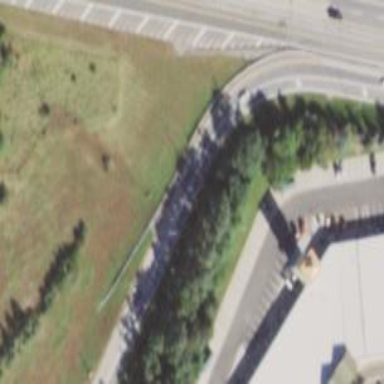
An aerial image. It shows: Asphalt motorway link.